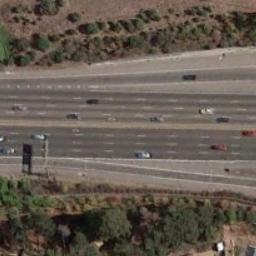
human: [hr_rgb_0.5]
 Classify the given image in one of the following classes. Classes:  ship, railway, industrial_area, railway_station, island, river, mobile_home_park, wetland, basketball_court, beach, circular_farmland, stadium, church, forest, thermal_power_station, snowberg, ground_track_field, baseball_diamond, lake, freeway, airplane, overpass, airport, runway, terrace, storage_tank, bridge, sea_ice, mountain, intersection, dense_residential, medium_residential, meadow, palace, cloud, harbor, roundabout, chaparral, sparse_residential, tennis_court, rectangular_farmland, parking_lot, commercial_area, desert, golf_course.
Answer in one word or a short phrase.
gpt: freeway